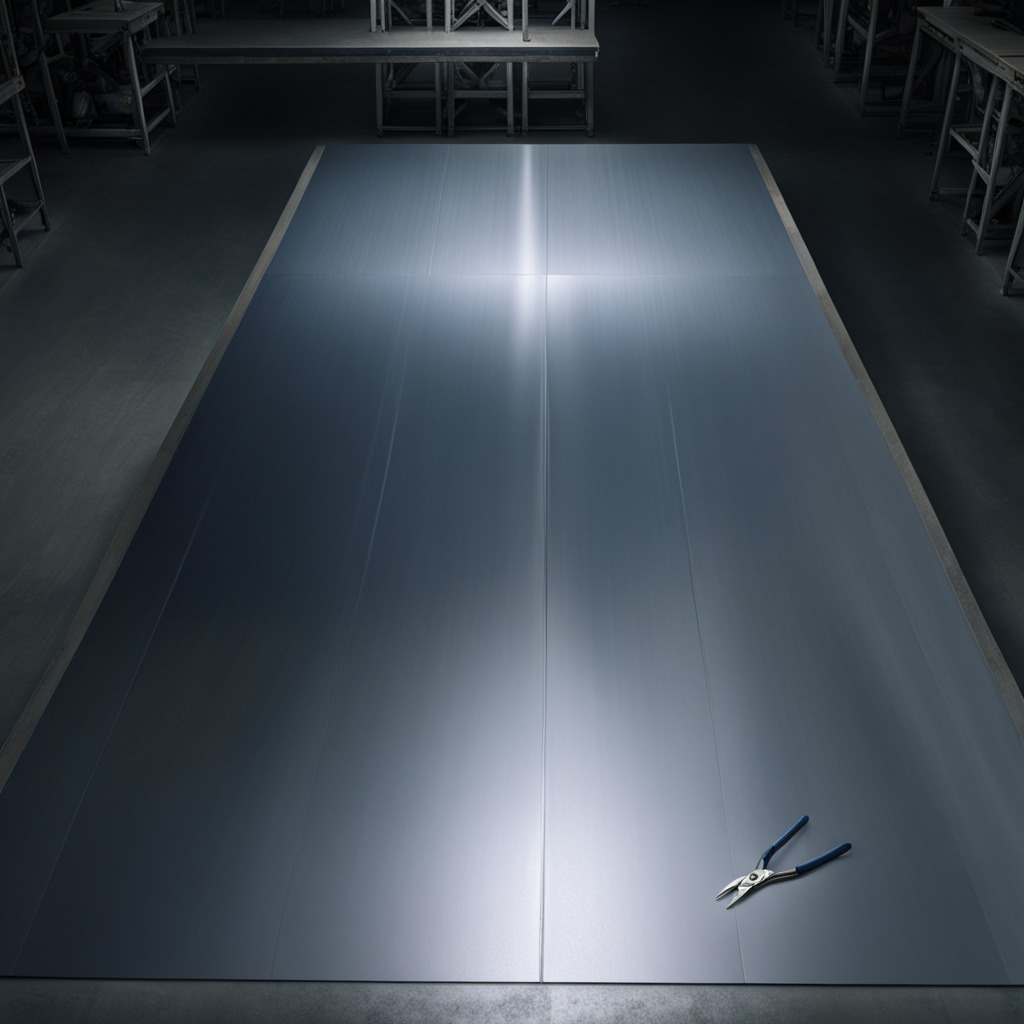
A plier lies on the tabletop.